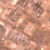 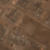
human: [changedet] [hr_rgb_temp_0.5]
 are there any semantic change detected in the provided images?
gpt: All remained the same.